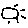
Label: sun